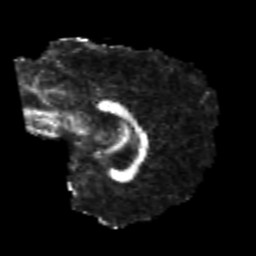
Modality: FA
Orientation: sagittal
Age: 25
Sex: female
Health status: healthy
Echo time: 0.074 s